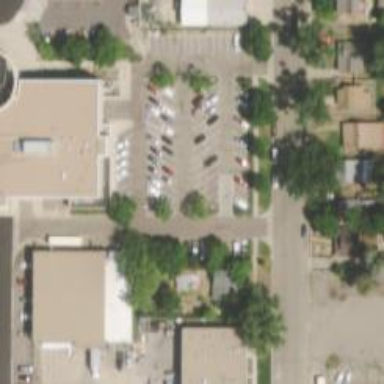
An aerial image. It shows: Alleyway designated as service road.